Interaction volume radius: 5 \u00c5
Interaction volume height: 15 \u00c5
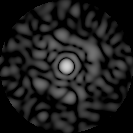
Disorder parameter: 0.8008